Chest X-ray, PA view. Patient: 43 years old, sex F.
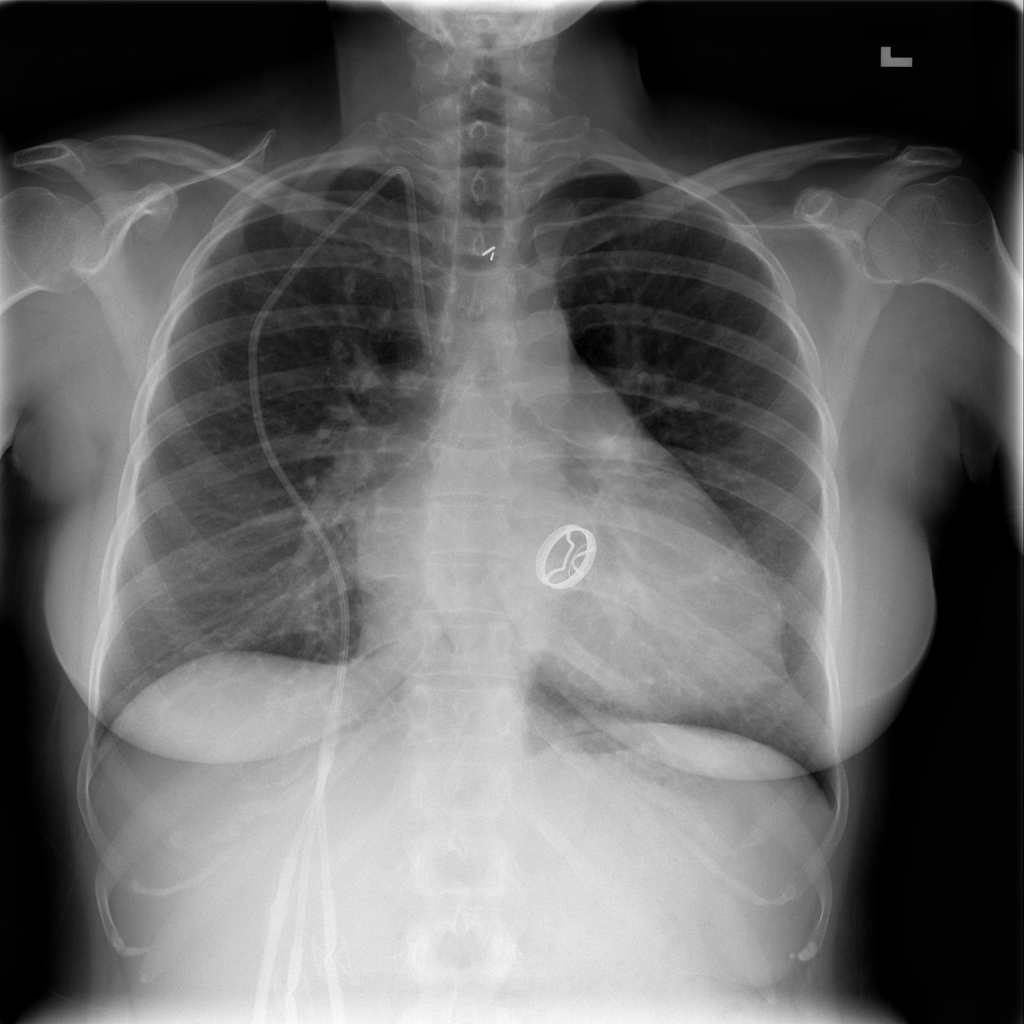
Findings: No Finding